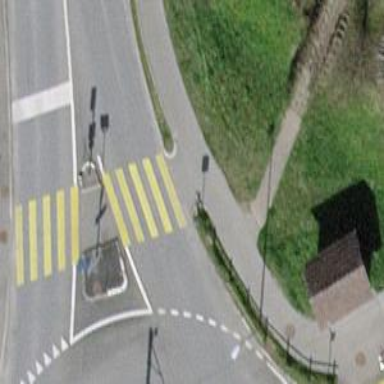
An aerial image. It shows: Marked zebra crossing with island.